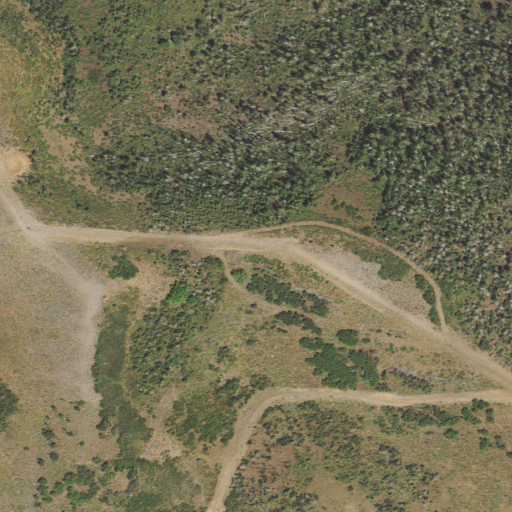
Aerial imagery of mountain in Utah named Windy Knoll containing deciduous forest and shrub